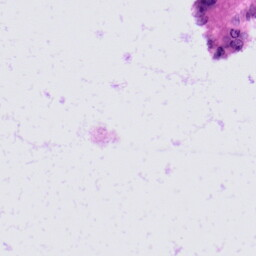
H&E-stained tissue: Prostate